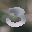
Label: 3